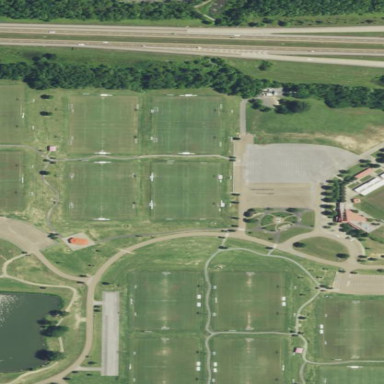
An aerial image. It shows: Park featuring soccer sports facilities.